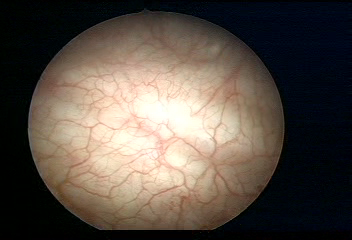
Modality: WLC
Class: Normal mucosa
Bladder cancer association: No